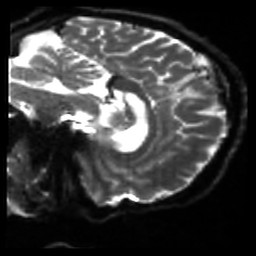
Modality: sbref
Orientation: sagittal
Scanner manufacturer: siemens
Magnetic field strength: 3 T
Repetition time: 4 s
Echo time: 0.0594 s